Question: I am attempting to highlight cells that are greater than 15. But it's highlighting all of the cells in the row. I have a formula in the row so I do not know if that is messing with it. The formula is:
'=IFERROR(IF(E7="","0", IF(NETWORKDAYS(E7,O7,MenuData!$G$3:$G$22)<0, "0", (NETWORKDAYS(E7,O7,MenuData!$G$3:$G$22)-1))),0)'
I select the entire column that I want to apply the conditional formatting, select highlight cell rules.> greater than > and then put for it to select cells greater than 15 and to highlight them red. It then highlights everything greater than 15 but also selects the zeros that are 0 due to the if/iferror statements in the formula. Is there something wrong with my formula?
Here is what the column looks like once the conditional formatting is applied:

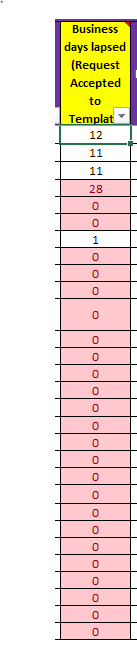
Answer: Welcome to SO. Excel always treats text values as being greater than any number, for example:
'''
="a"><PHONE> -> TRUE
'''
As your formula doesn't return a true zero '0', but a zero text value '"0"', the logic is still the same:
'''
="0"><PHONE> -> TRUE
'''
You can either adjust your original Excel formula to return a numerical '0', e.g. '=IFERROR(IF(E7="",0,...', or adjust your Conditional Formatting to apply only to numerical values, e.g. '=AND(ISNUMBER(H4),H4>15)'